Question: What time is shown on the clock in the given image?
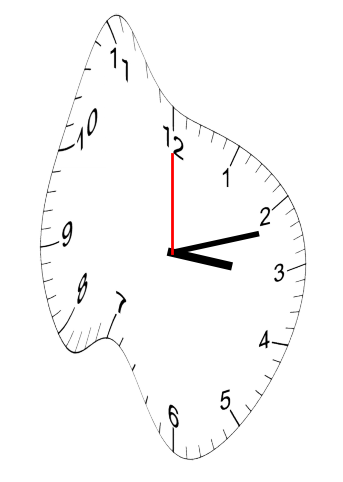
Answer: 03:12:00